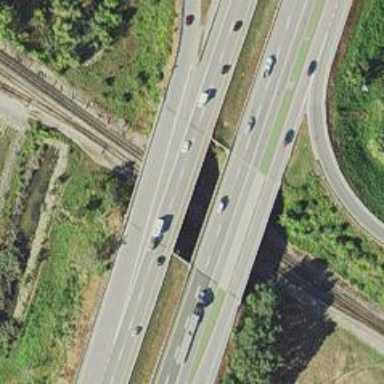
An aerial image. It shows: Asphalt bridge over motorway.